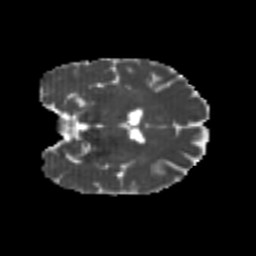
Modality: MD
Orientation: coronal
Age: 24
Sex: female
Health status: healthy
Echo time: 0.074 s